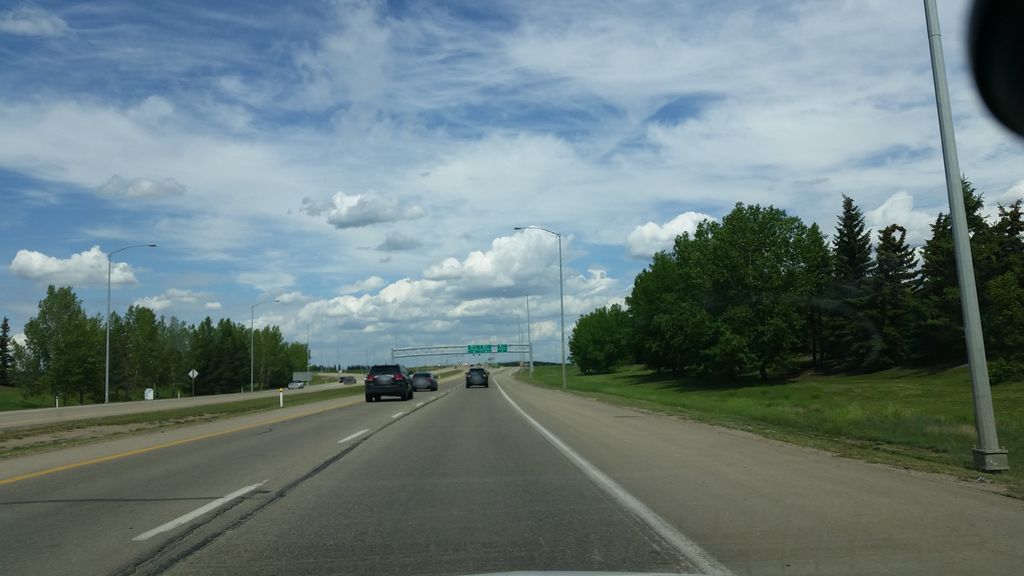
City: edmonton